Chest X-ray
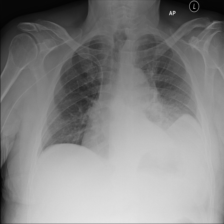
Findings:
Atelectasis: negative
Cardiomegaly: negative
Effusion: positive
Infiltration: negative
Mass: negative
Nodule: negative
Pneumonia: negative
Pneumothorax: negative
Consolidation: negative
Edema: negative
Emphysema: negative
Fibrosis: negative
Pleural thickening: negative
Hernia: negative